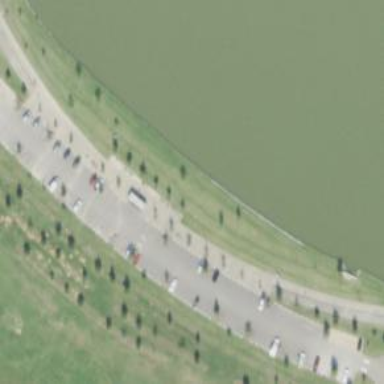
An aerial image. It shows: Cycleway road adjacent to footpath.